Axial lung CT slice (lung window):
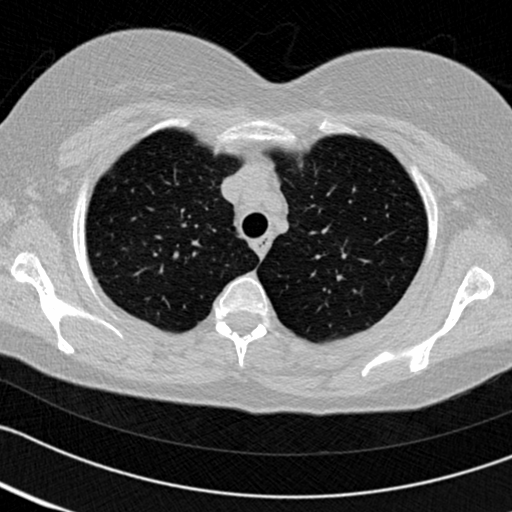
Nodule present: no